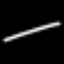
Label: line